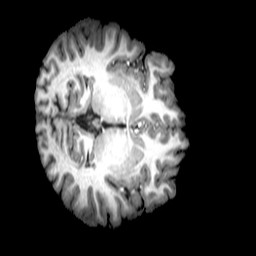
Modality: T1w
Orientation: axial